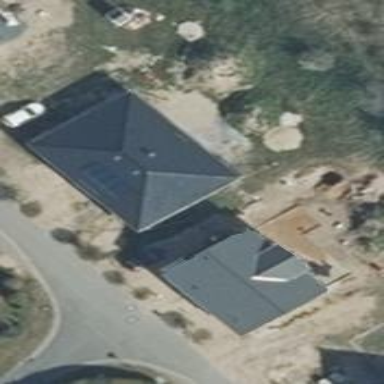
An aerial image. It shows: Detached building with hipped roof made of gray roof tiles aligned along the hipped shape.